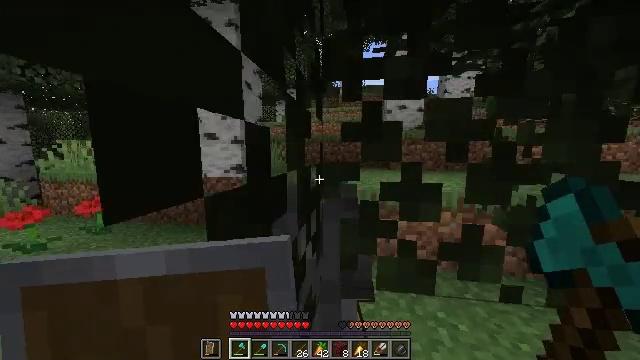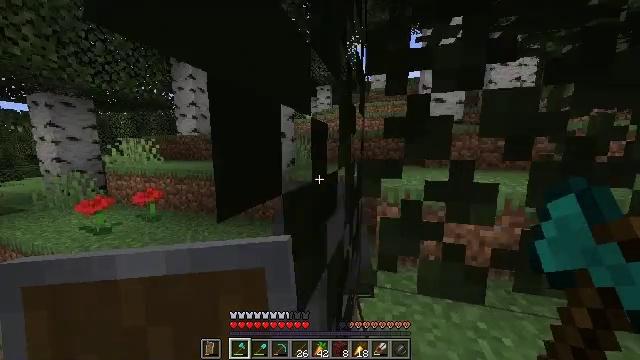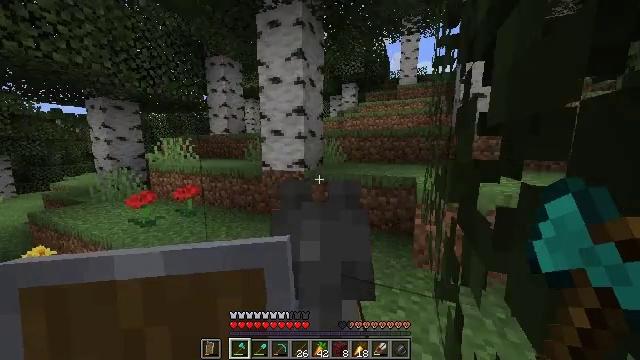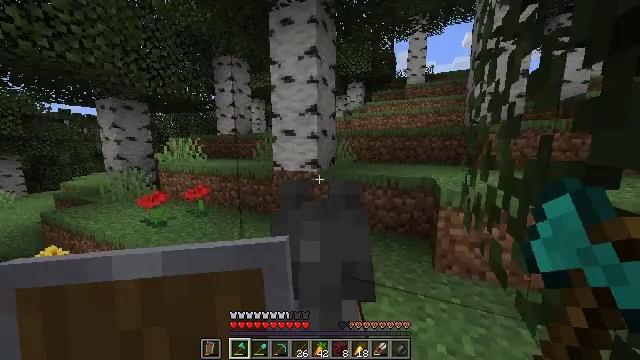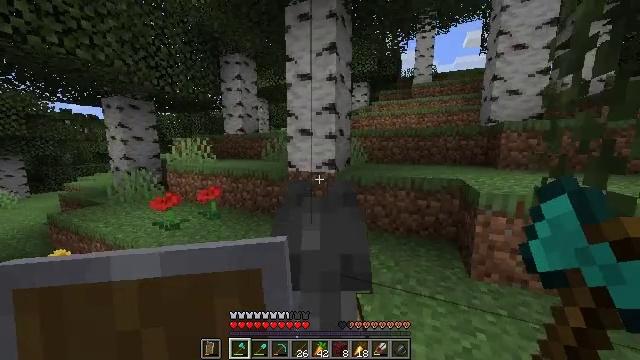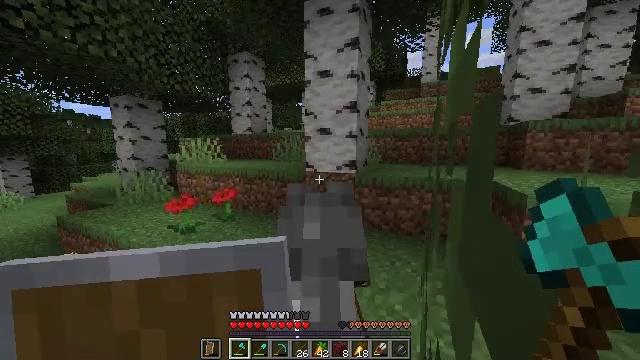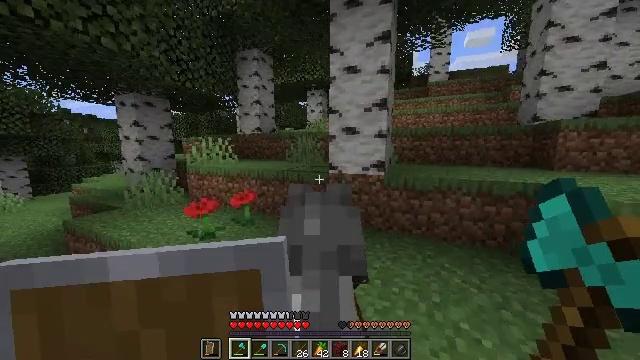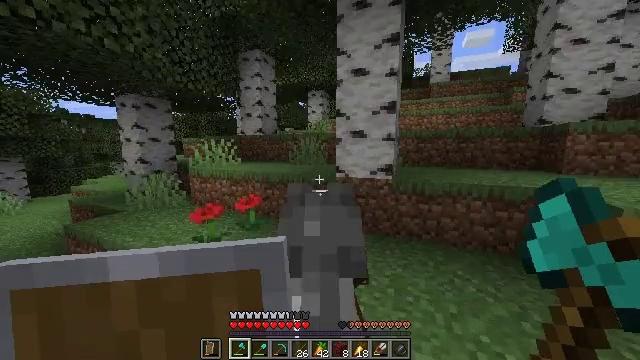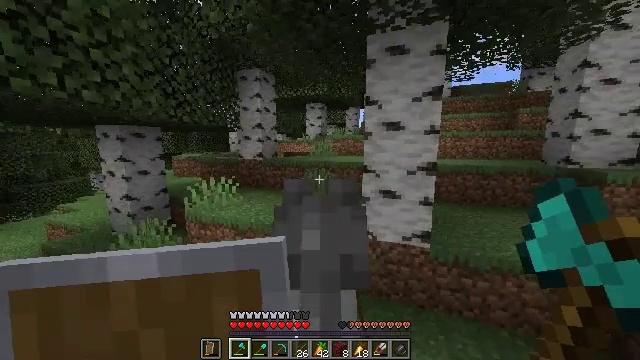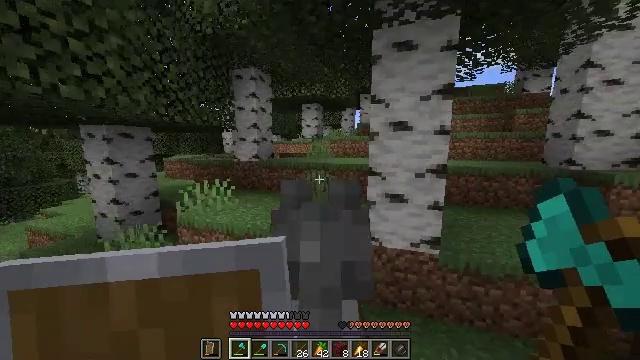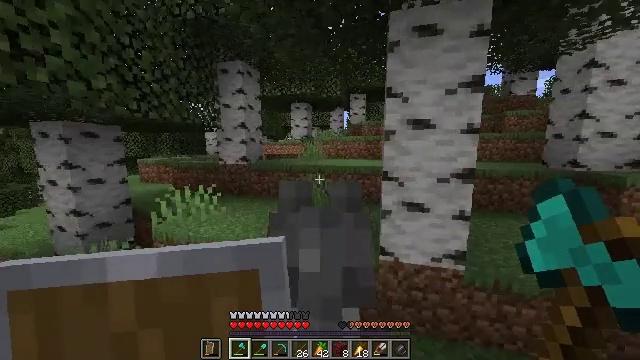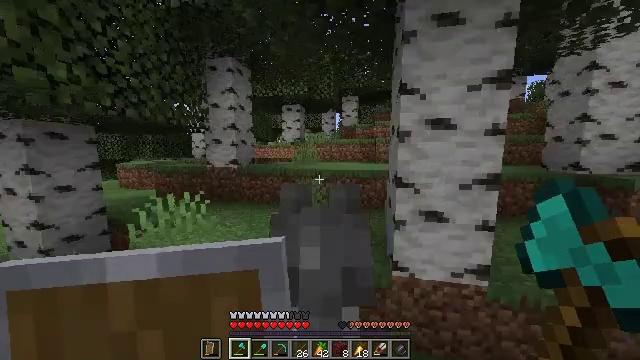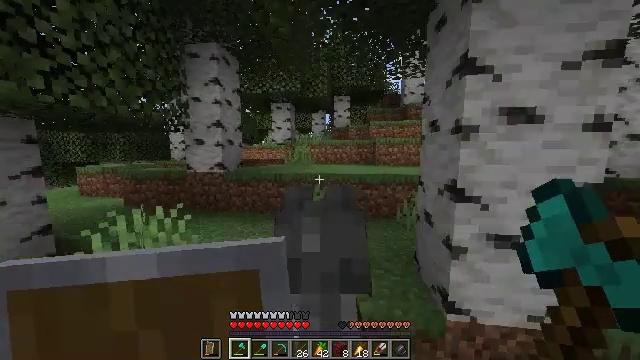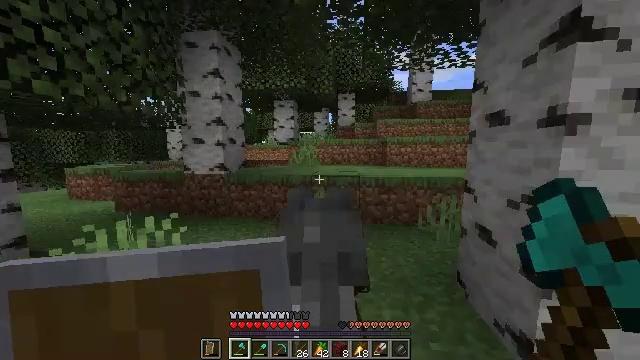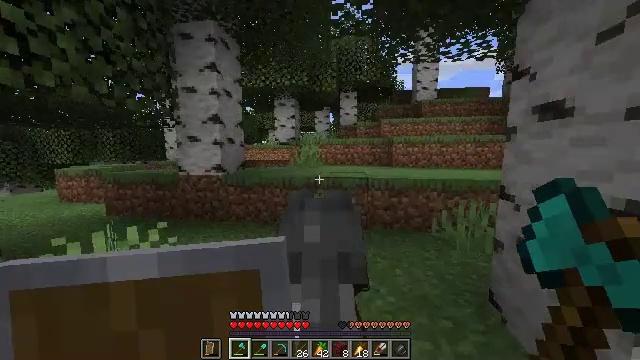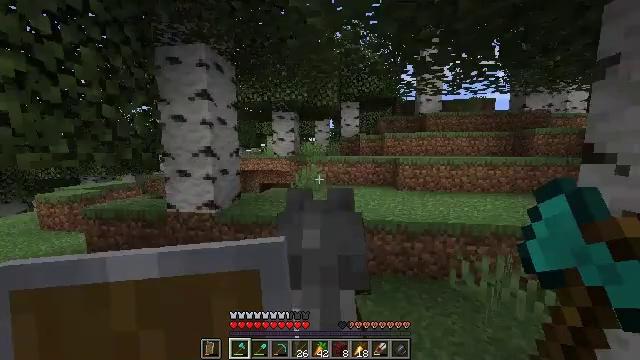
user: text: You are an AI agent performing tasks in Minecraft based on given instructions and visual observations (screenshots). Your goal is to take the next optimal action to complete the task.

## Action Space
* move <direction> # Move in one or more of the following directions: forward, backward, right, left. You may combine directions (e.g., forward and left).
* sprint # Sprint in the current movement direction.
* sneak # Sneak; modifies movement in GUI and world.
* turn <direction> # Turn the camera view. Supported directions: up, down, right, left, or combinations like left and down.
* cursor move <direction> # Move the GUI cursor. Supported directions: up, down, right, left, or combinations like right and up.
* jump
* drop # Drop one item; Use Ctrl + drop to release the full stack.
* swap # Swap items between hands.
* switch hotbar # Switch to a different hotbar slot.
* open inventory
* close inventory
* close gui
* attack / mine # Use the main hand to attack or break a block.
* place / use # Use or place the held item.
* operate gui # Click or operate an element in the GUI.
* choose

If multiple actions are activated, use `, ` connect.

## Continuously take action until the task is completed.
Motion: motion action
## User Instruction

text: Gather sand from the desert.
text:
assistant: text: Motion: move forward and move left, turn left
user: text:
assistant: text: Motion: move forward and move left, turn left
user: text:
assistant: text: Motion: move forward and move left
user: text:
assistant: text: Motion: move forward and move left
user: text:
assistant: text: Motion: move forward and move left
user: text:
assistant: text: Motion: move forward and move left
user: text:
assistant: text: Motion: move forward and move left
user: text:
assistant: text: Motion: move forward and move left, turn right
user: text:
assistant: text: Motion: move forward and move left, turn right
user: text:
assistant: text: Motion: move forward and move left, turn right
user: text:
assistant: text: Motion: move forward and move left, turn right
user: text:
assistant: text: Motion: move forward and move left, sprint, turn right
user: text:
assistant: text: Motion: move forward, sprint
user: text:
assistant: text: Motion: move forward, sprint
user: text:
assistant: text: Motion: move forward, sprint
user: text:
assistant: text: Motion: move forward, sprint, turn right
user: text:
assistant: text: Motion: move forward, sprint, turn right
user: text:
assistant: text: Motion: move forward, sprint, turn right
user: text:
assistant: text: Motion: move forward, sprint, turn right
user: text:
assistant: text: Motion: move forward, sprint, turn right and up
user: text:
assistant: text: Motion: move forward, sprint, turn right
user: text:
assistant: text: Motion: move forward, sprint, turn right
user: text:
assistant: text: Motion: move forward, sprint
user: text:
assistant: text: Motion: move forward, sprint
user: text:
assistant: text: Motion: move forward, sprint
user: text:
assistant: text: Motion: move forward, sprint
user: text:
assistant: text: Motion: move forward, sprint
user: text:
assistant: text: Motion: move forward, sprint, turn left
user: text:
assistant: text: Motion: move forward, sprint, turn left
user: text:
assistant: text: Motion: move forward, sprint